Current action and preconditions to check: trajectory_clear

Your task: For each precondition in the list above, predict whether it will hold at this action.

Consider the current scene as observed from the mobile robot's camera, and analyze the predicted future states of all dynamic agents (e.g., people, animals, vehicles, or any moving entities) within the NEXT SECOND.

IMPORTANT: Only answer "very likely" if you are absolutely certain—based on strong, clear evidence—that a dynamic agent will violate the precondition in the predicted future state. Do NOT answer "very likely" for unlikely, ambiguous, or low-probability risks.

Ask yourself for each precondition: Is there a high probability, with clear and convincing evidence, that the predicted future states of any dynamic agent will interfere with the predicted future state of the currently executing action within the NEXT SECOND, causing that precondition to fail?

Assess the risk level based on these predictions. Use "likely" or "very likely" if motions create a clear risk of interference.

Use "neutral" or "improbable" if agents are nearby but their predicted paths are clearly diverging or non-conflicting.

Failure Risk Categories: "very improbable", "improbable", "neutral", "likely", "very likely"

Answer Format: Output ONLY the probability_of_failure value from these categories: "very improbable", "improbable", "neutral", "likely", "very likely"

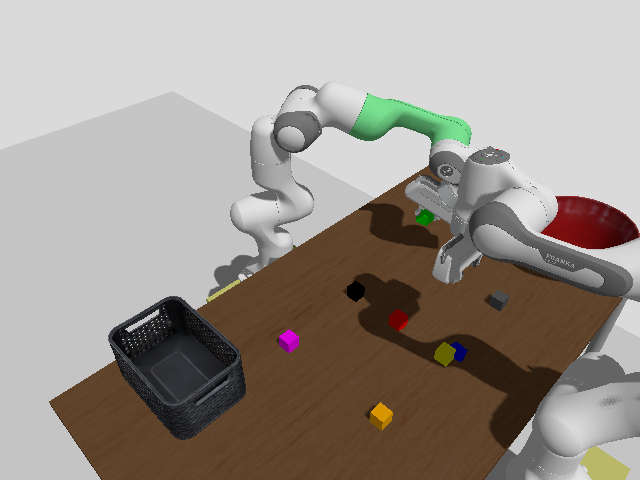

Answer: very improbable